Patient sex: M
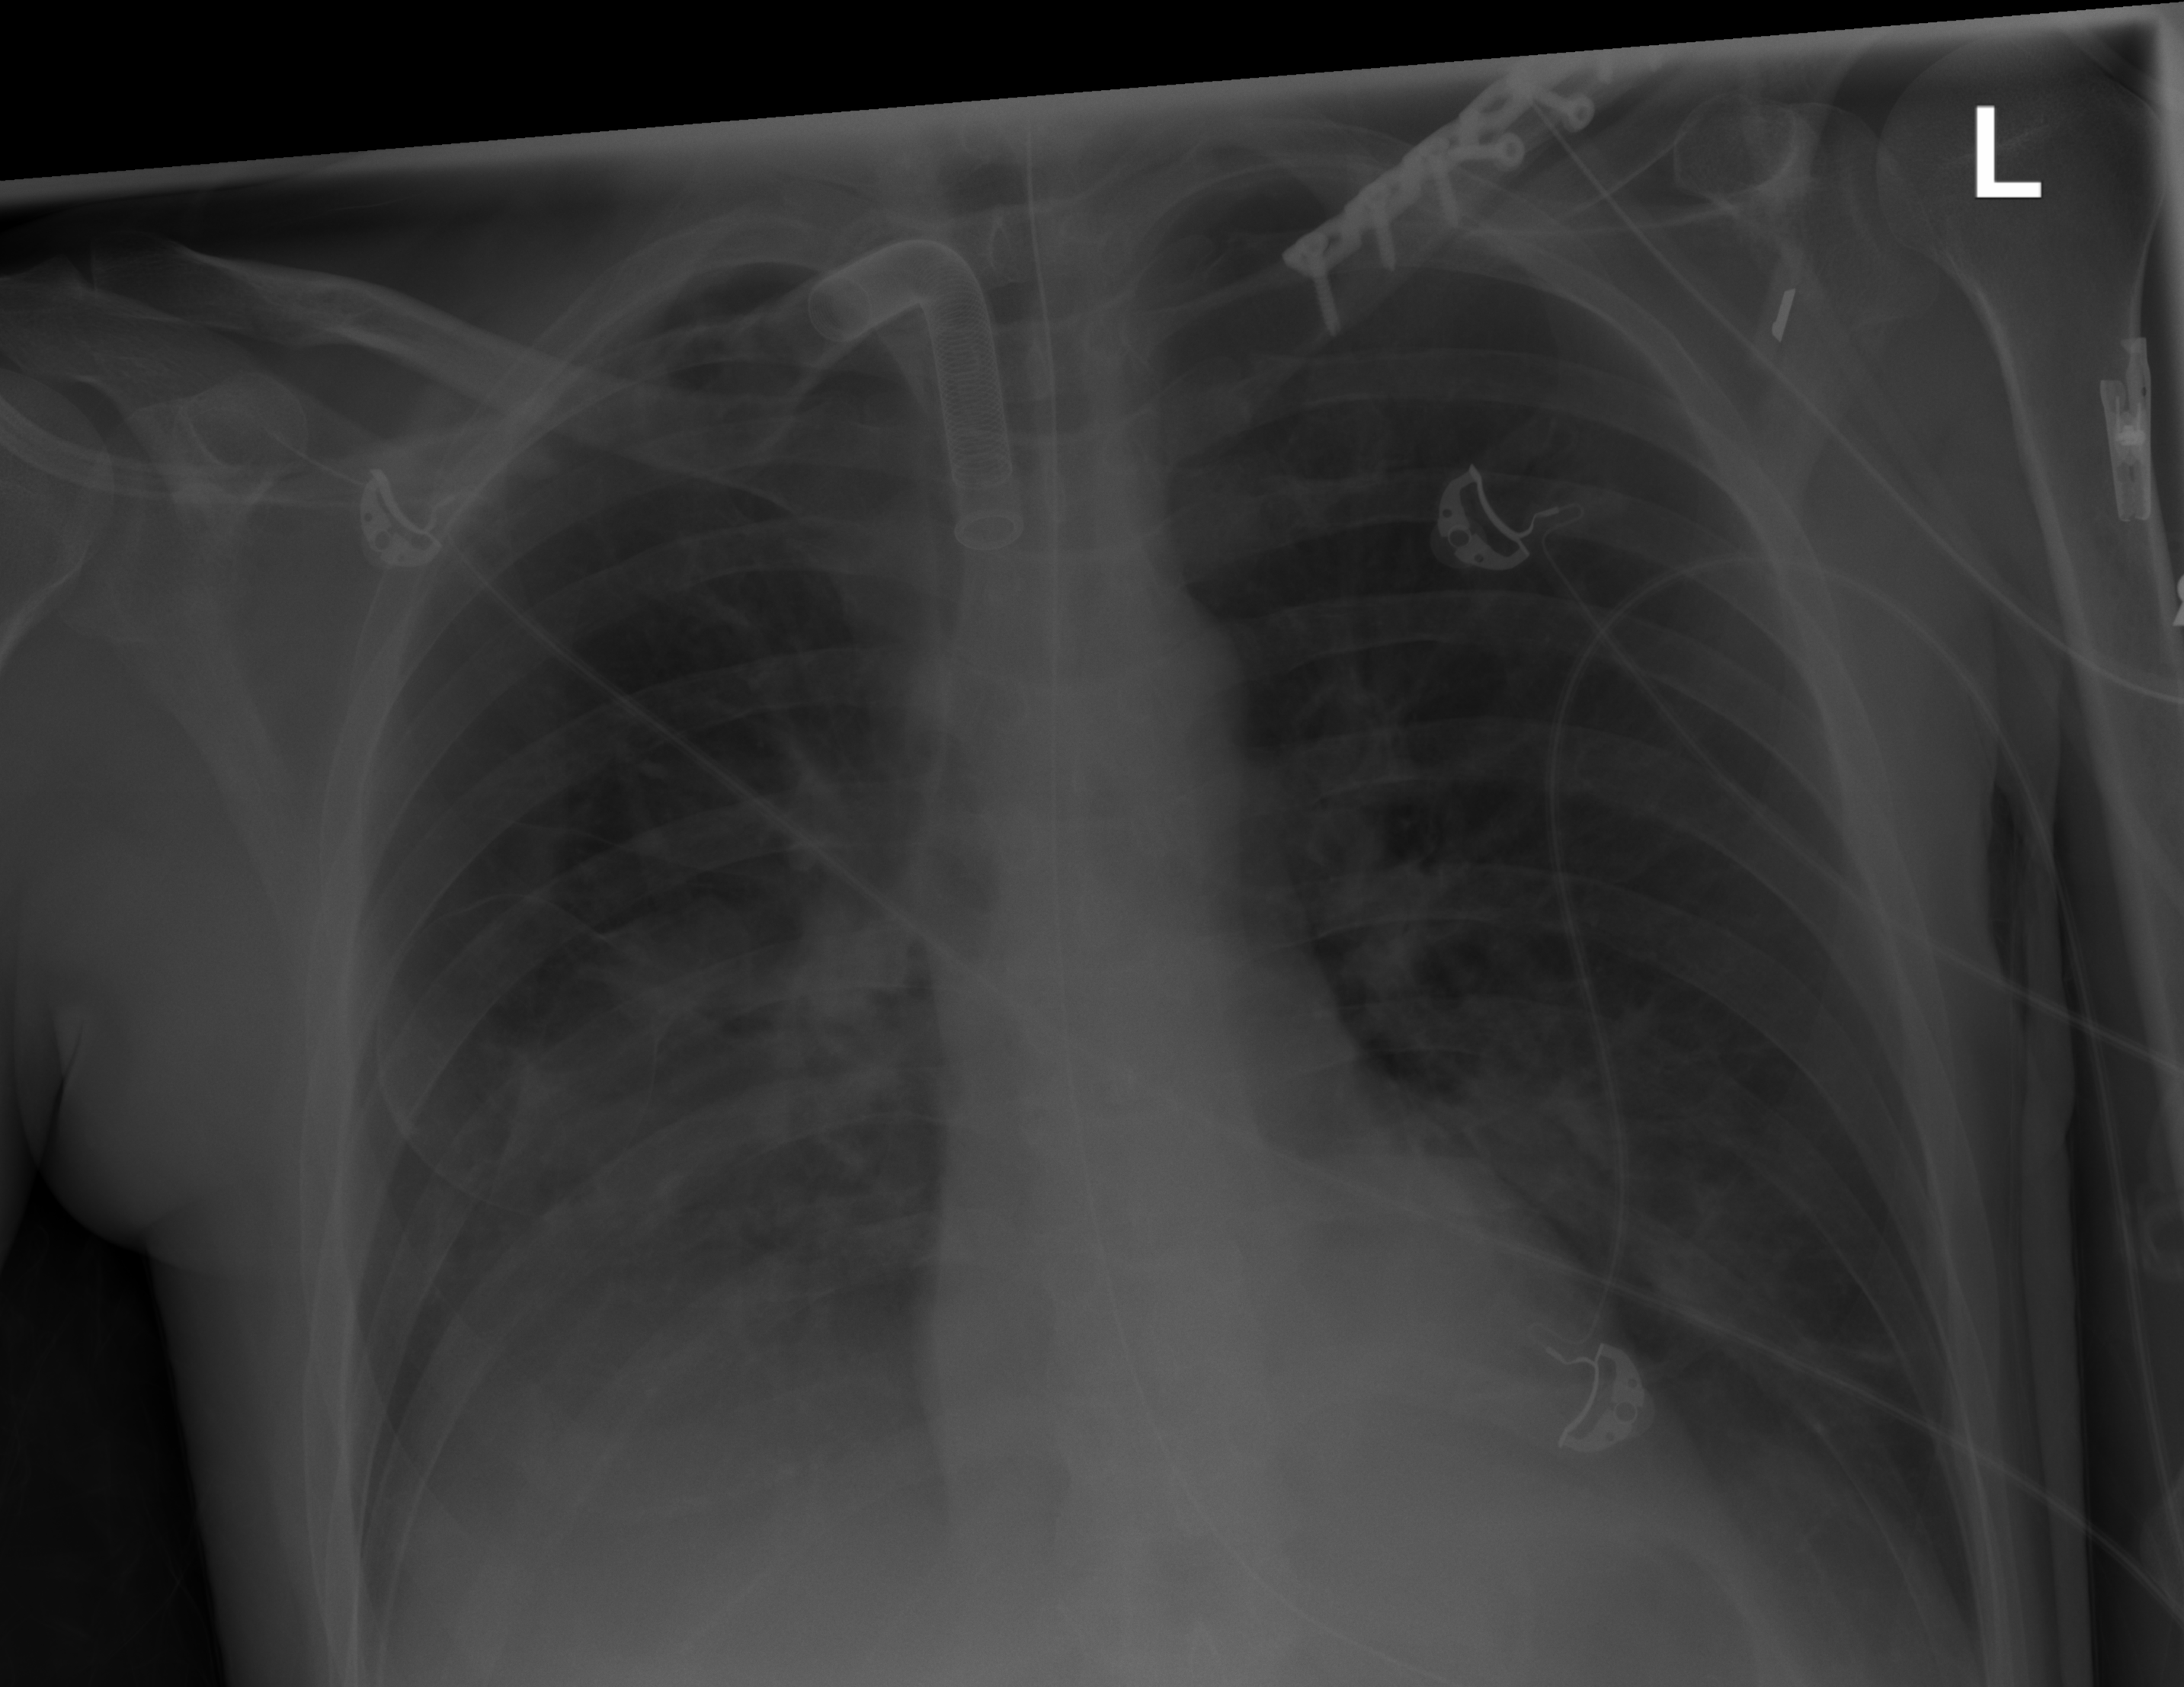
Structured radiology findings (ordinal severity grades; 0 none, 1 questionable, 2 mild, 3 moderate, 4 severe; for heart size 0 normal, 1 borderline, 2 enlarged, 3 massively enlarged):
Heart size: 0
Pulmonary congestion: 0
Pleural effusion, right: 2
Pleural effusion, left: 2
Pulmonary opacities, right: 0
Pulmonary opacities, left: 0
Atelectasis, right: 2
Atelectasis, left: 0